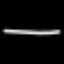
Label: line